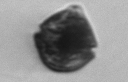
Label: Scrippsiella